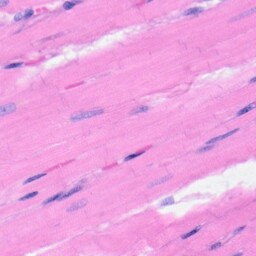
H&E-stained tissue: Heart